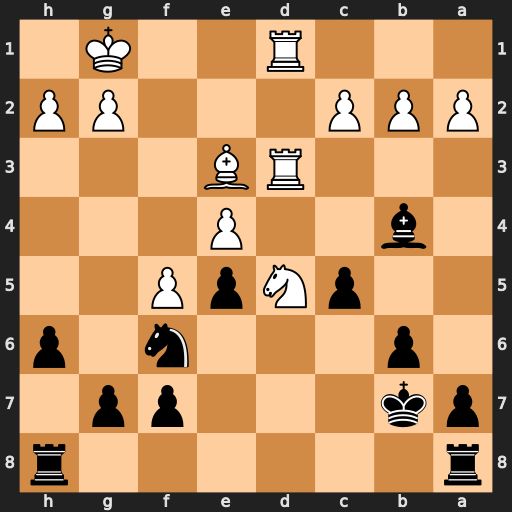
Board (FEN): r6r/pk3pp1/1p3n1p/2pNpP2/1b2P3/3RB3/PPP3PP/3R2K1
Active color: b
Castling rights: -
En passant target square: -
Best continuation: c4 Nxb4 cxd3